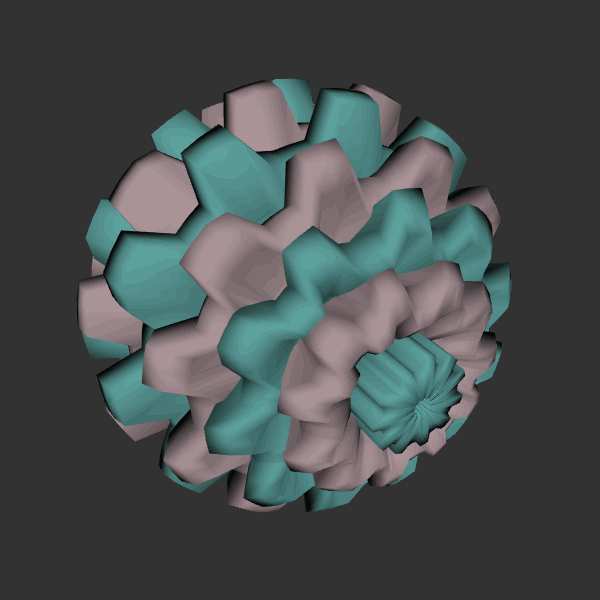
Background: dark